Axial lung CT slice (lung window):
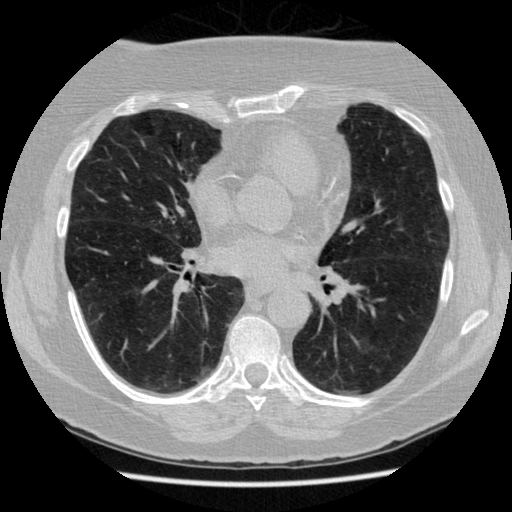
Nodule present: no